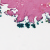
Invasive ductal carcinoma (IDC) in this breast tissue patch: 0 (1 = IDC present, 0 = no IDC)